Interaction volume radius: 5 \u00c5
Interaction volume height: 10 \u00c5
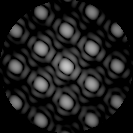
Disorder parameter: 0.004085